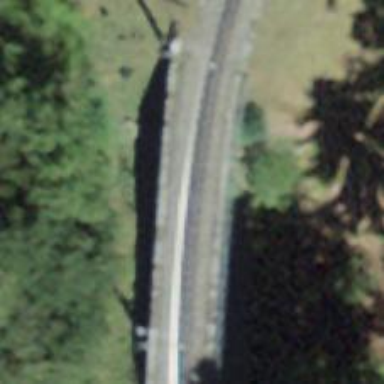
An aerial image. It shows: Narrow-gauge railway with single track. The railway is electrified with contact line.